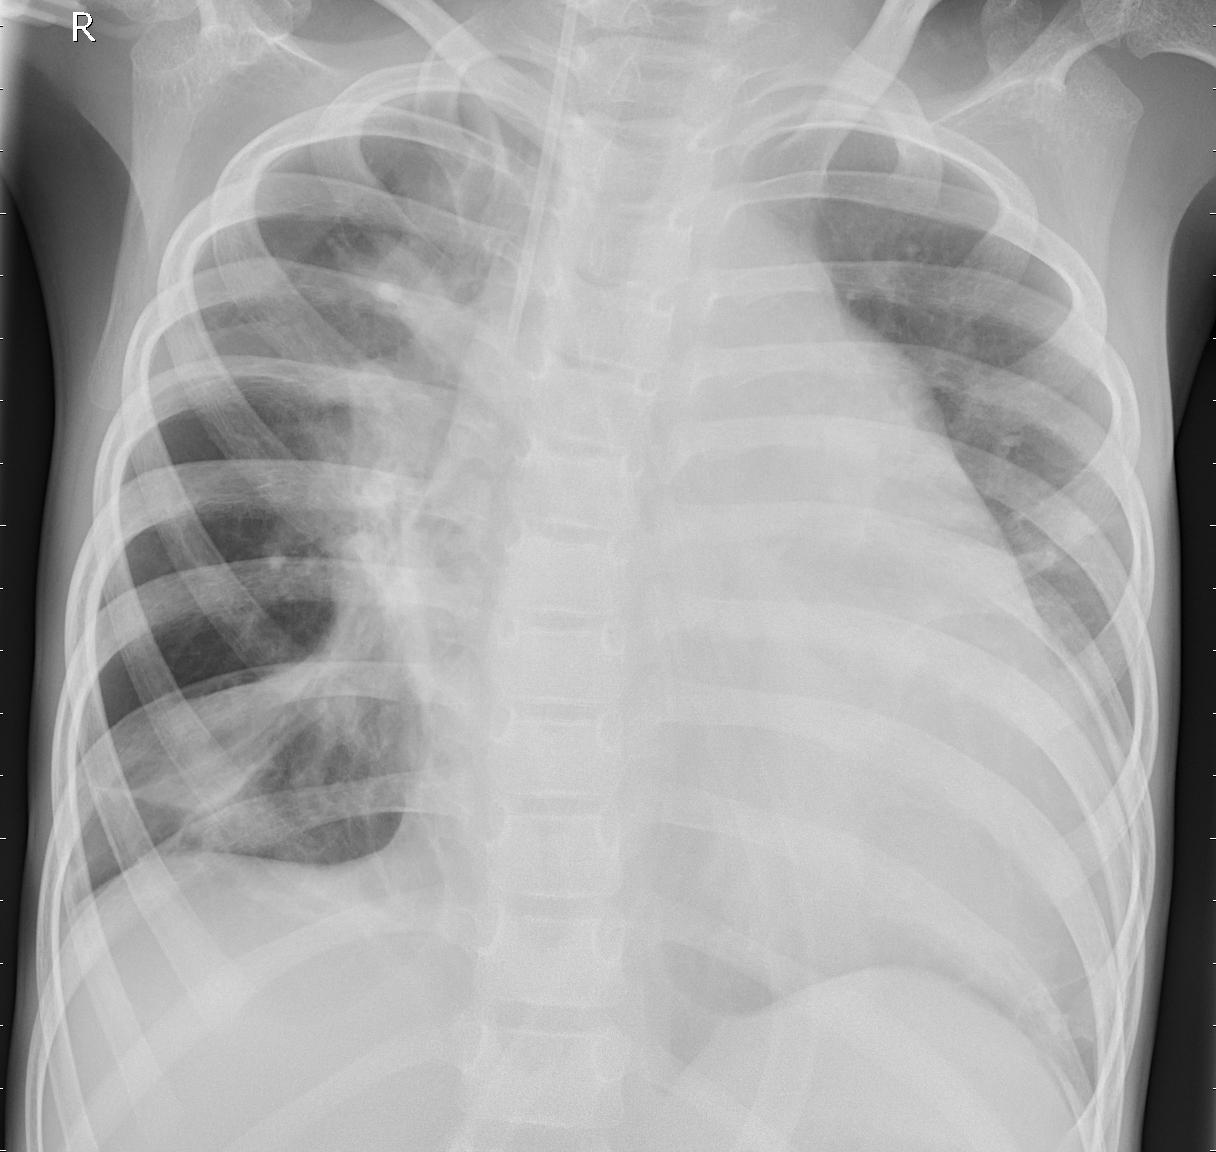
Diagnosis: PNEUMONIA